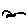
Label: bird